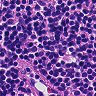
Metastatic tissue present: no